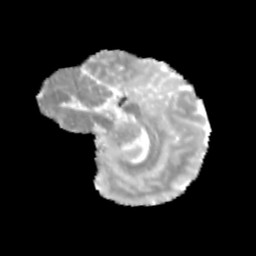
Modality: MD
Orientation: sagittal
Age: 11
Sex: male
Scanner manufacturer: siemens
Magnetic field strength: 3 T
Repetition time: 3.8 s
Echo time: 0.07 s